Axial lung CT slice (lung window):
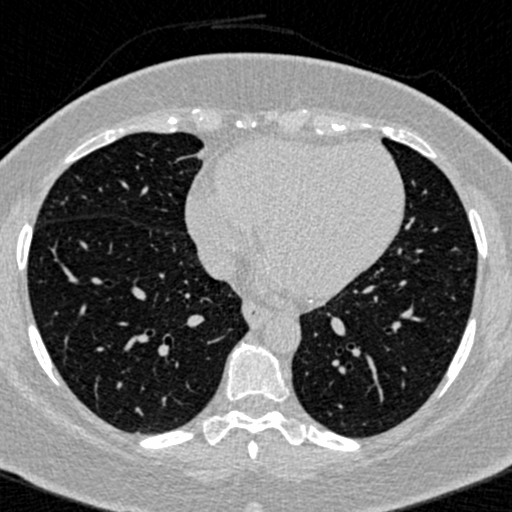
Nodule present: no